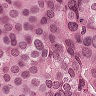
Metastatic tissue present: yes